Question: I would like to add the logical symbols 'and' () and 'or' () to a base graph in 'R'.
I figured that the way to go will probably be using an expression, but I can't figure out how, as their unicode codes '' and '' are not working. Perhaps because I am on windows (win 7, 64 bit).
What I have:
'''
plot(1, 1, pch = "")
text(1, 1.2,
expression(paste("low ", italic(P), "(", italic(p), " and ", italic(q),
"), -1 SD")), cex = 1.2)
text(1, 0.8,
expression(paste("low ", italic(P), "(!", italic(p), " or ", italic(q),
"), -1 SD")), cex = 1.2)
'''

I would like to replace the literal 'and' and 'or' with their symbol counterpart.
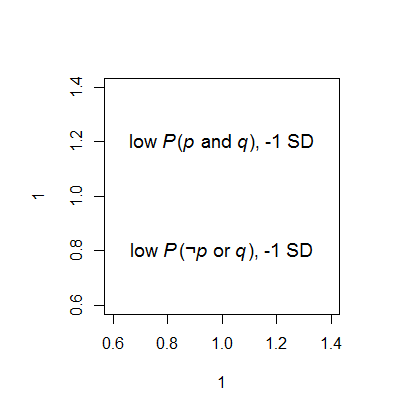
Answer: The details for the use of the Symbol font mappings are on:
'''
?plotmath
?points # to which plotmath sends you for mapping of 'symbol' characters
# And I do not like the plotmath-paste function,
# so translated to 'pure' expressions.
# The number arguments to symbol are numbers in octal.
plot(1, 1, pch = "")
text(1, 1.2,
expression(low ~italic(P)*"("*italic(p)~
symbol("U")~ italic(q)*
"), -1 SD"),
cex = 1.2)
text(1, 0.8,
expression(low~italic(P)*
"("*symbol("O")*italic(p)~symbol("U")~ italic(q)*
"), -1 SD"),
cex = 1.2 )
'''
This is the code requested to display the Symbol glyphs and their decimal indices. (Caveat: This is the Symbol font on a Mac. No guarantees this will be the same everywhere.) You still need to convert to octal to reference to use the form "
nn" seen above:
'''
> as.octmode(216)
[1] "330"
TestChars <- function(sign = 1, font = 1, ...)
{
MB <- l10n_info()$MBCS
r <- if(font == 5) { sign <- 1; c(32:126, 160:254)
} else if(MB) 32:126 else 32:255
if (sign == -1) r <- c(32:126, 160:255)
par(pty = "s")
plot(c(-1,16), c(-1,16), type = "n", xlab = "", ylab = "",
xaxs = "i", yaxs = "i",
main = "Symbol Font, Decimal Indices")
grid(17, 17, lty = 1) ; mtext(paste("MBCS:", MB))
for(i in r) try(points(i%%16, i%/%16, pch = sign*i, font = font,...))
for(i in r) try(text(x=i%%16, y=(i%/%16)-0.4, i, cex=0.5 , font = font,...))
}
TestChars(font = 5)
'''